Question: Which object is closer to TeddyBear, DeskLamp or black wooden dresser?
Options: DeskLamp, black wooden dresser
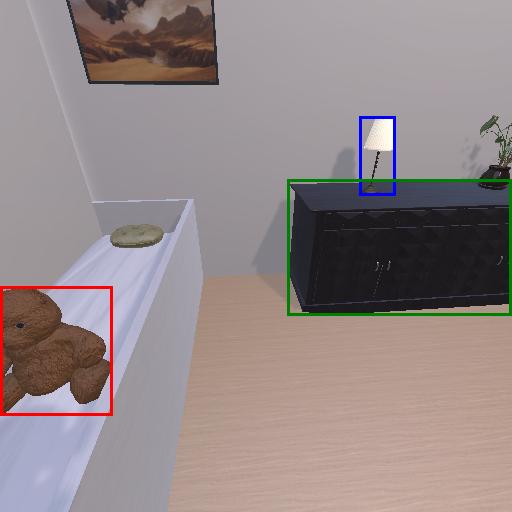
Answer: DeskLamp